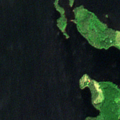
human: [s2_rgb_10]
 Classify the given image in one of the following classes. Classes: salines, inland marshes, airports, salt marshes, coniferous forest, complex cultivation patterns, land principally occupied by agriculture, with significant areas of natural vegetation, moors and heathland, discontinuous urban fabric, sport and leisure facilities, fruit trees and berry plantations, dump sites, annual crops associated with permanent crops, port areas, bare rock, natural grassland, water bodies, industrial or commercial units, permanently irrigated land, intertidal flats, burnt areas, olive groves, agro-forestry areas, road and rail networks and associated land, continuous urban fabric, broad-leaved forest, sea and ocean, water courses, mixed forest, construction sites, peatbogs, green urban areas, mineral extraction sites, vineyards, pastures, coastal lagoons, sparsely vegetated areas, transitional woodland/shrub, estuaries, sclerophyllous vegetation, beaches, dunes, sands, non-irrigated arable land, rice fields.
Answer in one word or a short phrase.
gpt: broad-leaved forest, water bodies